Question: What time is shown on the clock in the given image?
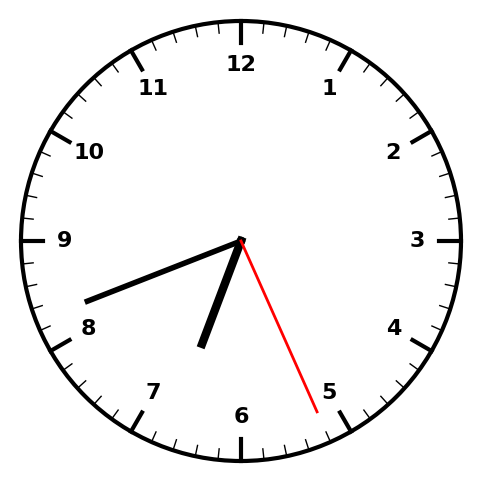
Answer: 06:41:26